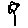
Label: flower